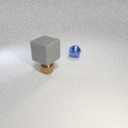
large gray rubber cube above small brown metal sphere